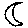
Label: moon